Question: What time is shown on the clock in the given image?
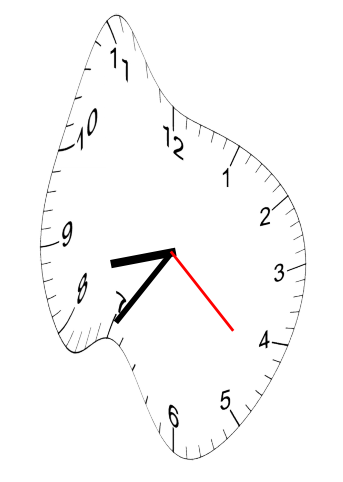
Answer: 08:35:22